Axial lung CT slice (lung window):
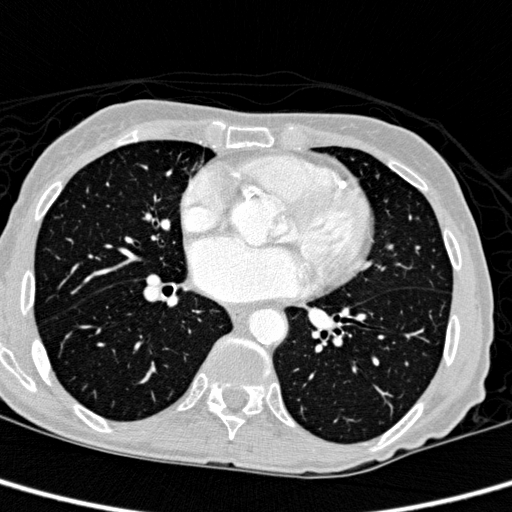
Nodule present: no